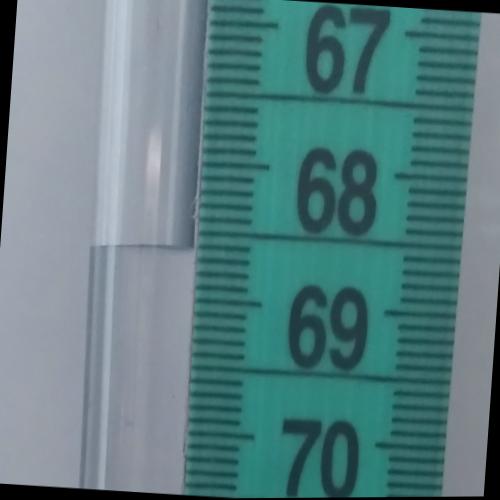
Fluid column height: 68.6 cm